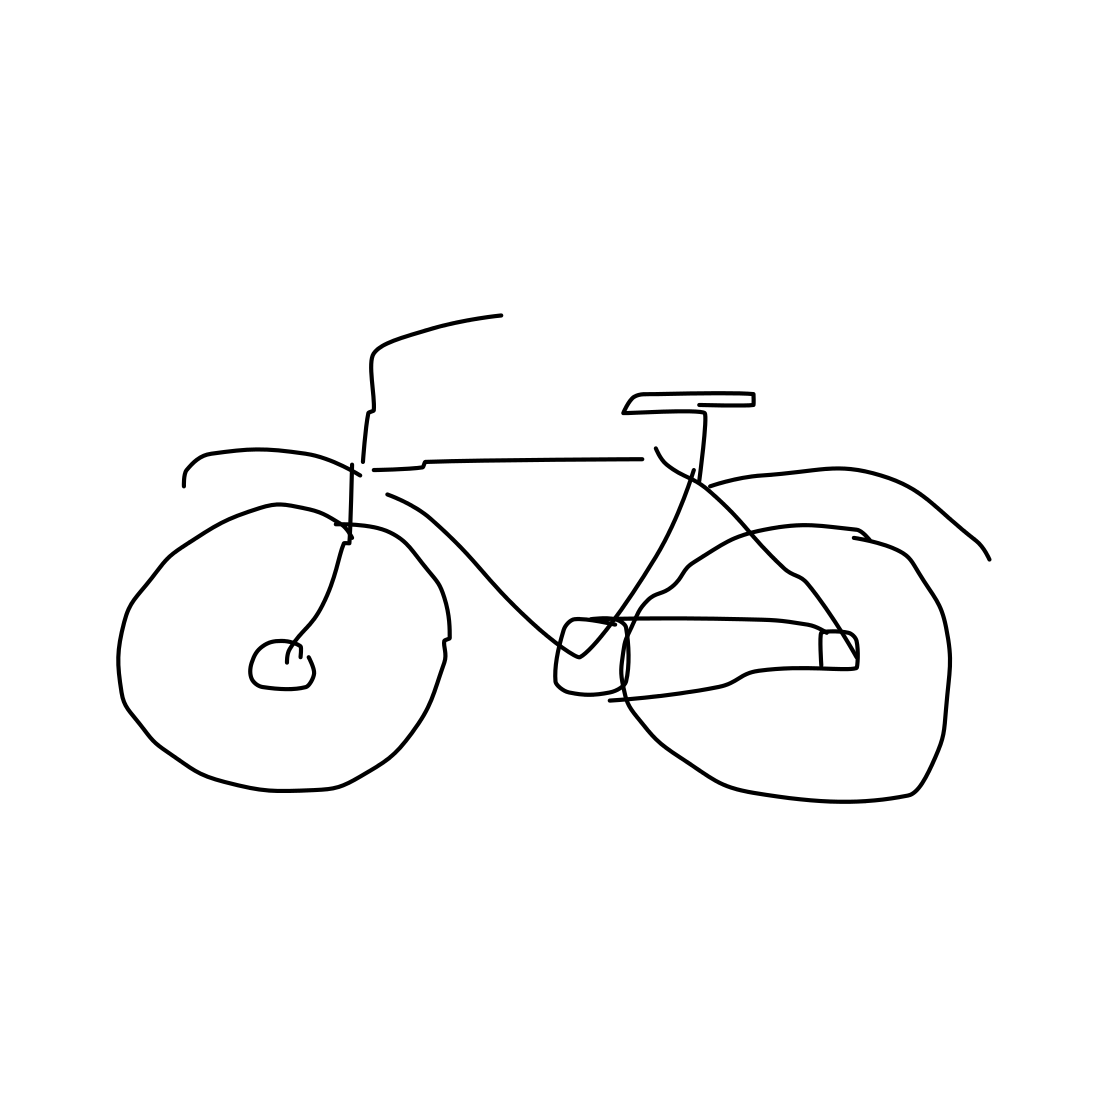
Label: bicycle